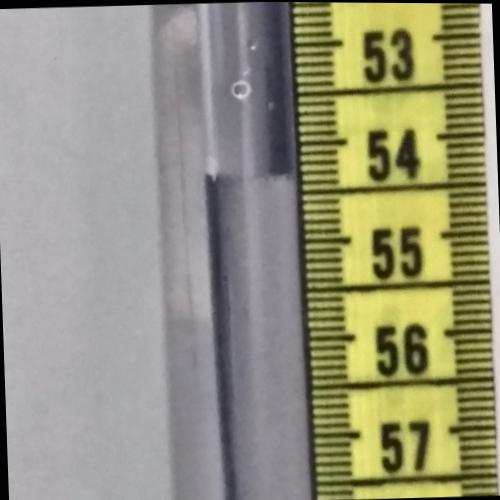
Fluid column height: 54.3 cm